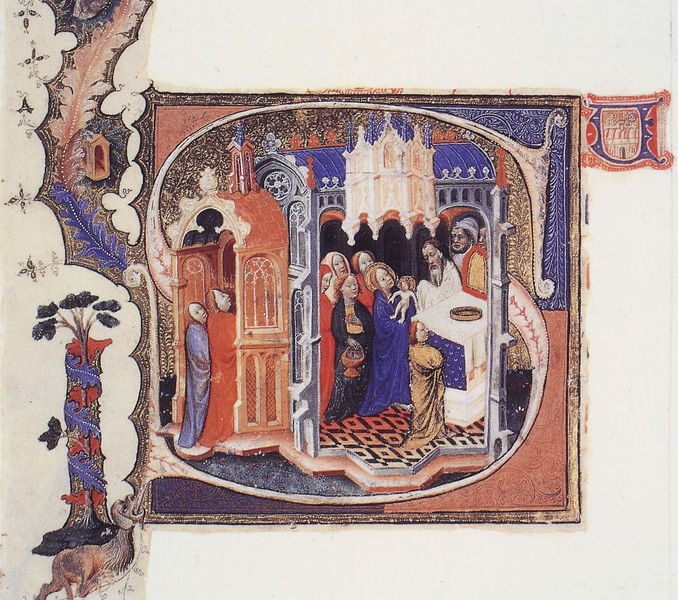
Titel: Karmeliter-Missale
Künstler: Flämischer Illuminator in England
Institution: London, British Library (BL)
Schlagwörter: frauen, malerei, bibel, kirche, buch, jesus, fresko, heilig, taufe, maria, buchillustration